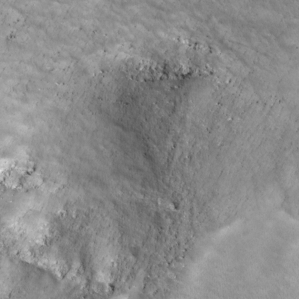
Label: non_frost